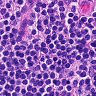
Metastatic tissue present: no